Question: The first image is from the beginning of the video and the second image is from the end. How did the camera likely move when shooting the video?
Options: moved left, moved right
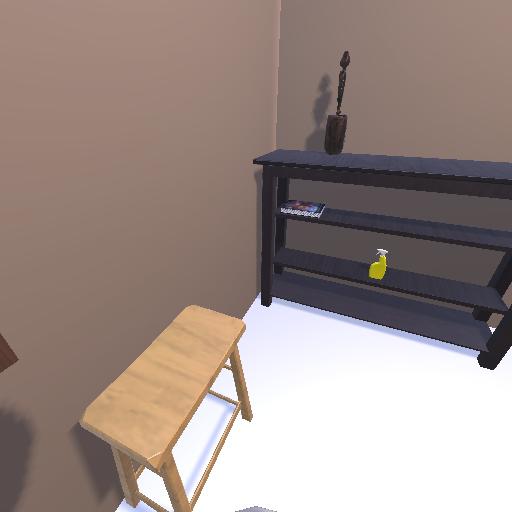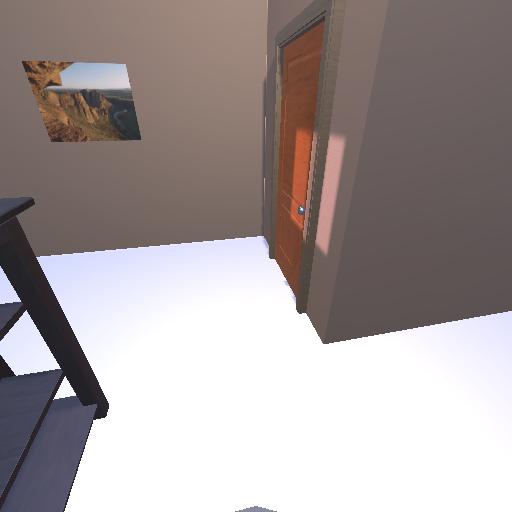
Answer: moved left